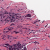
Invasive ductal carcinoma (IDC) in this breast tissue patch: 1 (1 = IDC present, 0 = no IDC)